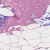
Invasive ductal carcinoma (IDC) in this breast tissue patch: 0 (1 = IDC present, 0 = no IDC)